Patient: sex M, age 69
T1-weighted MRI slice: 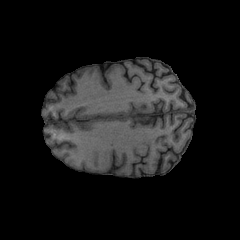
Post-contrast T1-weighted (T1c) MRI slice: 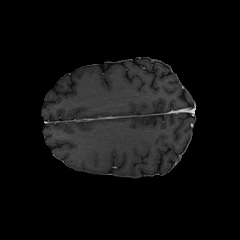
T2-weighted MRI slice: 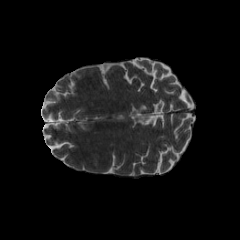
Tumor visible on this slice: no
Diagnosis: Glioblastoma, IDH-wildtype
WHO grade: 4